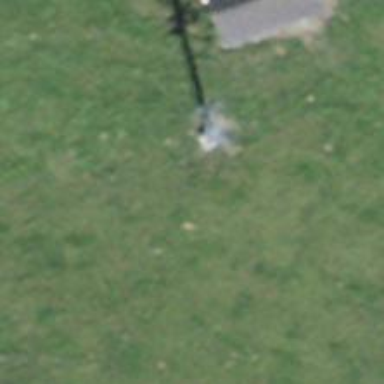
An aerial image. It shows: Pylon used for aerialway.